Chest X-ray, AP view. Patient: 60 years old, sex M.
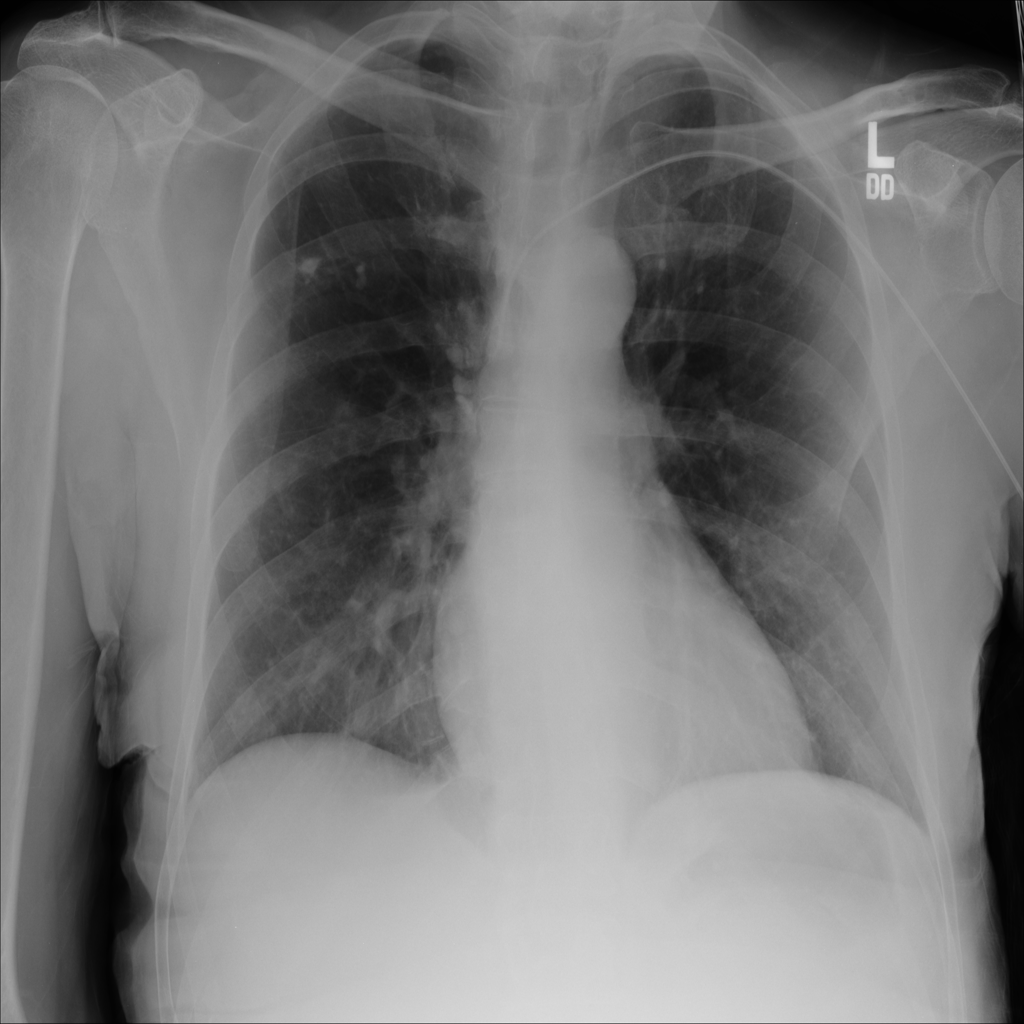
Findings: No Finding